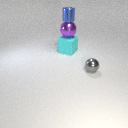
large cyan rubber cube below large purple metal sphere